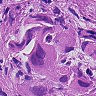
Metastatic tissue present: yes